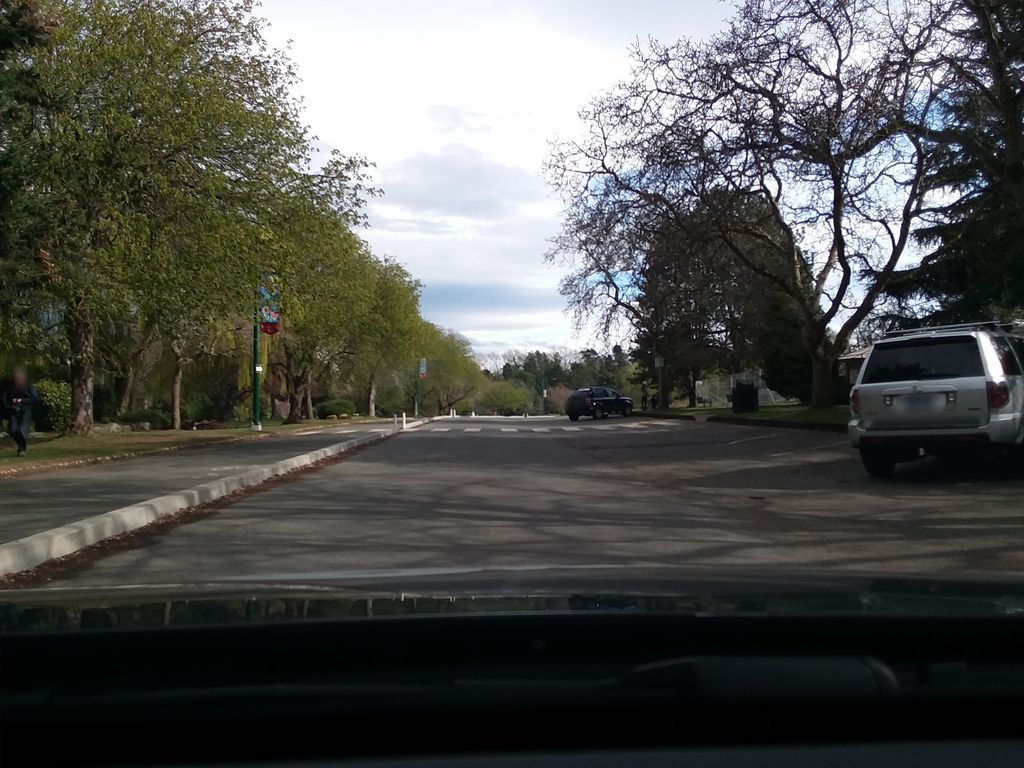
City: victoria